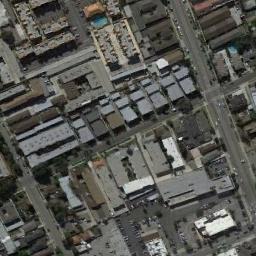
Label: industrial_area